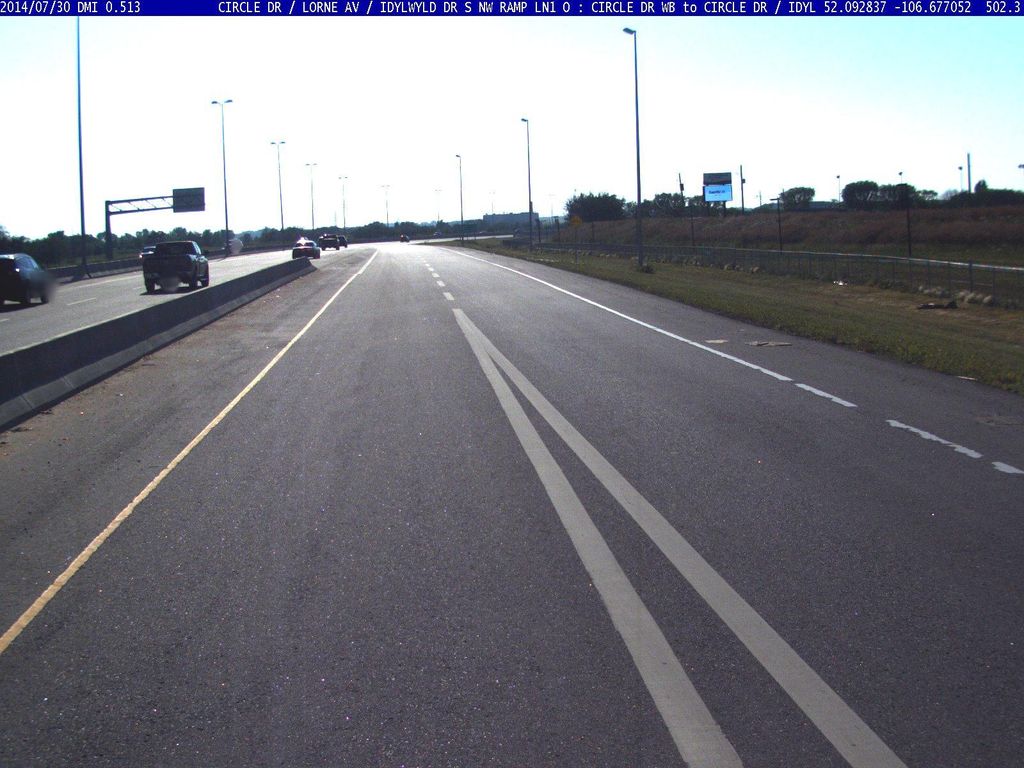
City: saskatoon